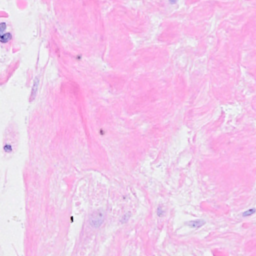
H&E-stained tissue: Breast